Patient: sex F, age 63
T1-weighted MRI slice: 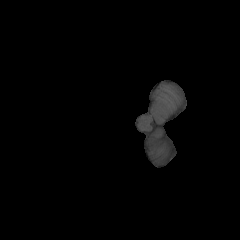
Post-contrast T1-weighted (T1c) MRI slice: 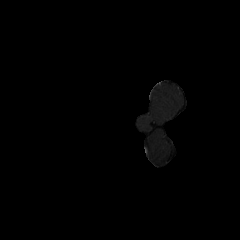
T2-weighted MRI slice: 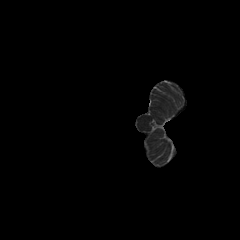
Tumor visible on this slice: no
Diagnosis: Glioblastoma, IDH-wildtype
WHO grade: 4